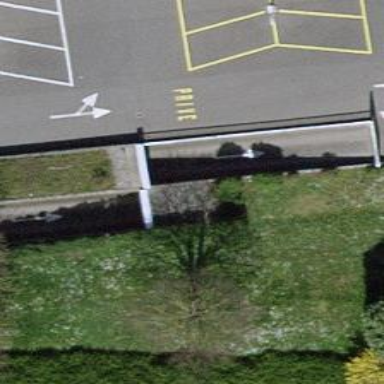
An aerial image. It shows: Parking entrance.